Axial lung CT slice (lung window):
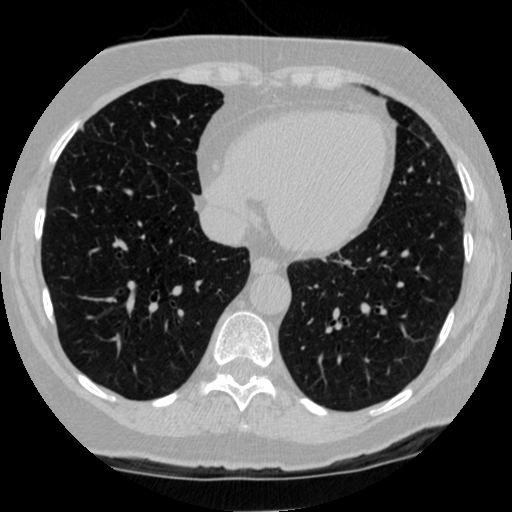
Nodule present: yes
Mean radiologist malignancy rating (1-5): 3.5